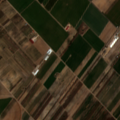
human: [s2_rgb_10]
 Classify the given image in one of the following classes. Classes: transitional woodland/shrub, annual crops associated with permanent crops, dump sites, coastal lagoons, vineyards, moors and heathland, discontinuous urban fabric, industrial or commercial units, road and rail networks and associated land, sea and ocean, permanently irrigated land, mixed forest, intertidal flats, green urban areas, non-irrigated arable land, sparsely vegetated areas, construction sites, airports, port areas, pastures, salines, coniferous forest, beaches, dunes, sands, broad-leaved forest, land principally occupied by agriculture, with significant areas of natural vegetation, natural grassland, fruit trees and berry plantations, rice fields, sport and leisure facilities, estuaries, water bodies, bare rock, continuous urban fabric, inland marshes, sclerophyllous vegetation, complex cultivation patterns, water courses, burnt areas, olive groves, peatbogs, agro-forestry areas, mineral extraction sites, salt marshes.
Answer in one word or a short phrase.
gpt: permanently irrigated land, vineyards